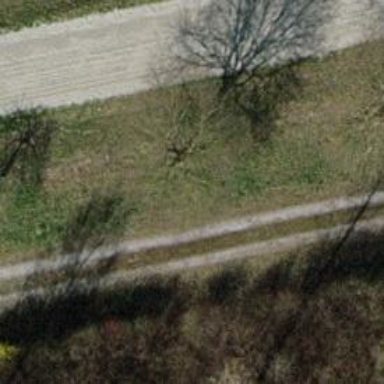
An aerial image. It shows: Beautiful avenue of deciduous trees.